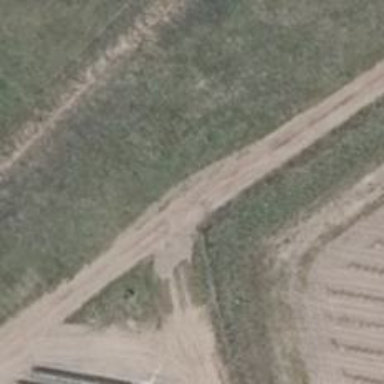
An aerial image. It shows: Sandy track with grade 4 tracktype.